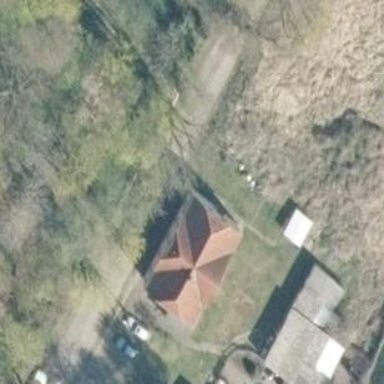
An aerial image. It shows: Simple house.